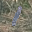
Label: 1